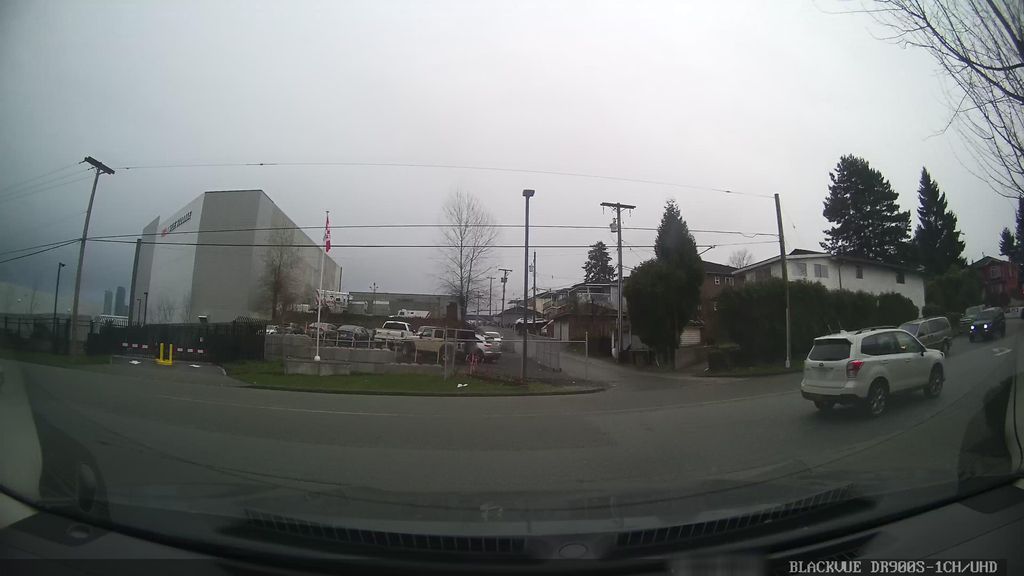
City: vancouver